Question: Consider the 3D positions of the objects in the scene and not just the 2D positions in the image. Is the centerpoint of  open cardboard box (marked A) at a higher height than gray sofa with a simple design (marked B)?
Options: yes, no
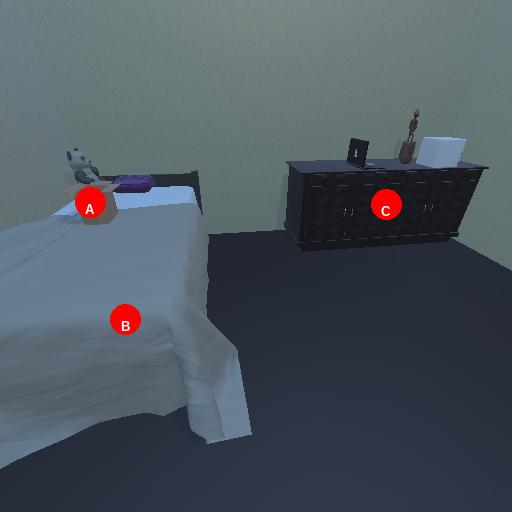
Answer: yes